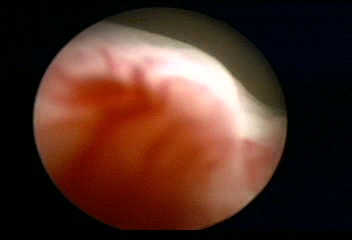
Modality: WLC
Class: Normal mucosa
Bladder cancer association: No